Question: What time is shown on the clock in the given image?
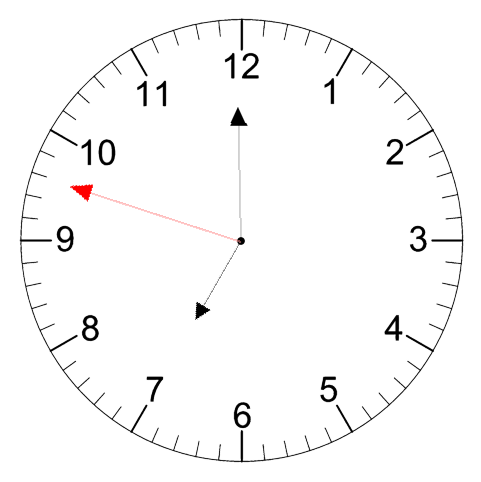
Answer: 06:59:48